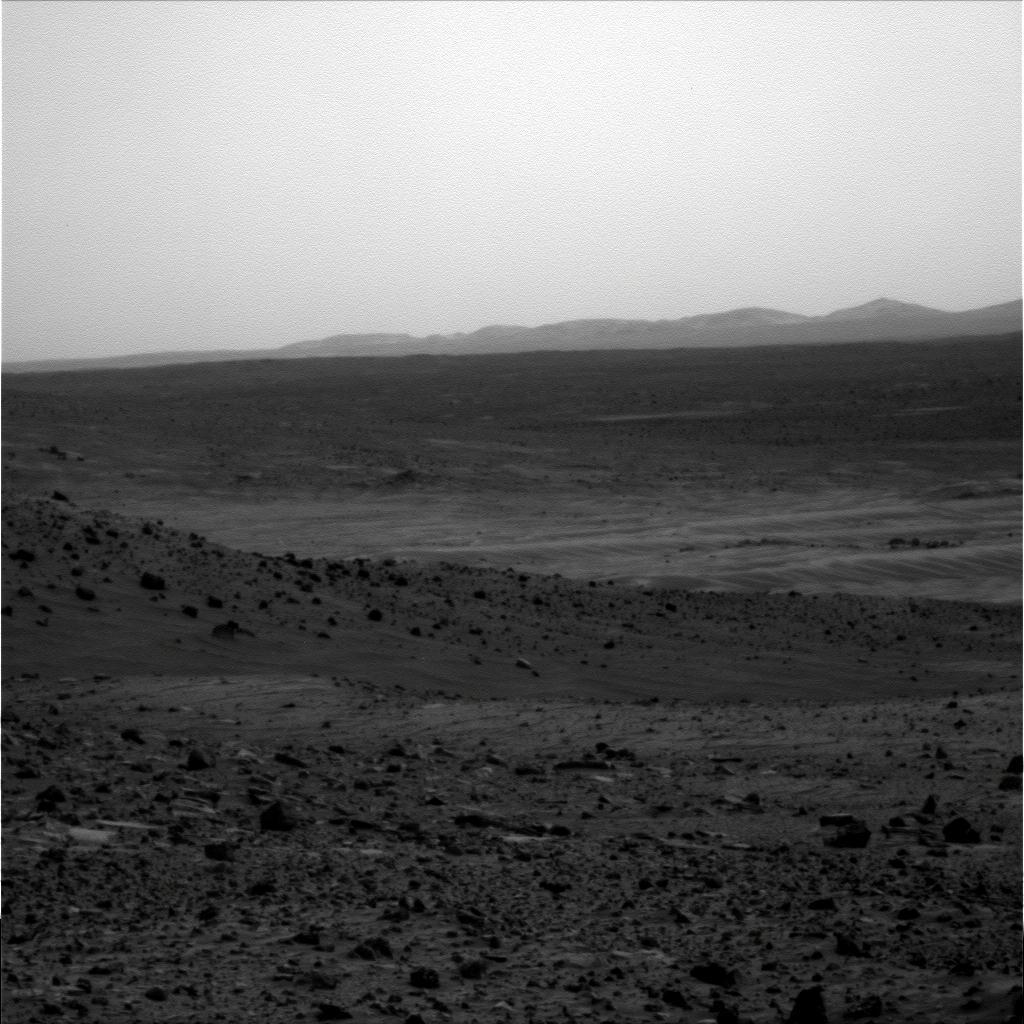
Terrain classes present: Gravel / Sand / Soil, Rock, Sky / Distant Mountains